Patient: sex F, age 83
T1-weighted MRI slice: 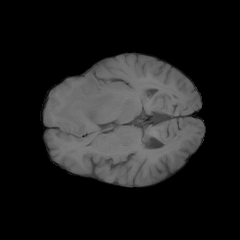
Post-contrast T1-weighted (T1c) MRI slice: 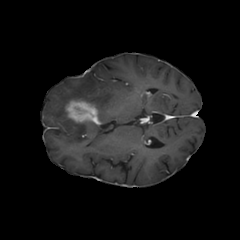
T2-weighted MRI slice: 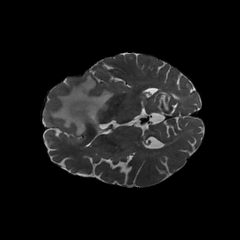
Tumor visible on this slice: yes
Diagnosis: Glioblastoma, IDH-wildtype
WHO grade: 4